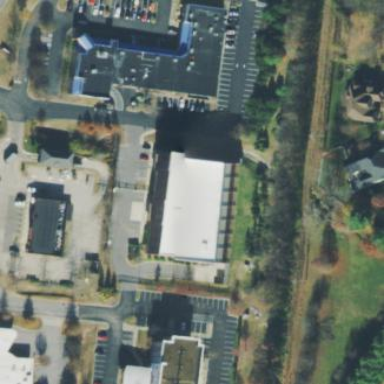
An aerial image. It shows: Retail building.